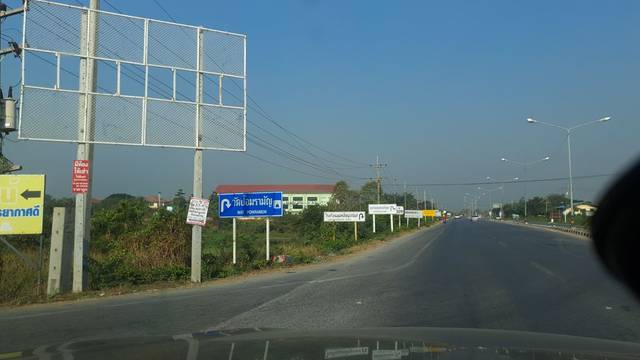
Region: Thailand
Coordinates: 14.376, 100.544